Question: I have an list of values that alternate between 0 and 1, eg [0,1,0,1,0] and I want to graph them so they appear as a square wave using matplotlib for python. I have this so far:
'''
input_amp = [1,0,1,0,1,0,1,0,1,0]
plt.plot(input_amp, marker='d', color='blue')
plt.title("Waveform")
plt.ylabel('Amplitude')
plt.xlabel("Time")
plt.savefig("waveform.png")
plt.show()
'''
This gives me an output like this :
How do I make it so instead of going on an angle between the points the line stays flat?
I found this <URL> but it deals more with an animation and not just plotting the function.
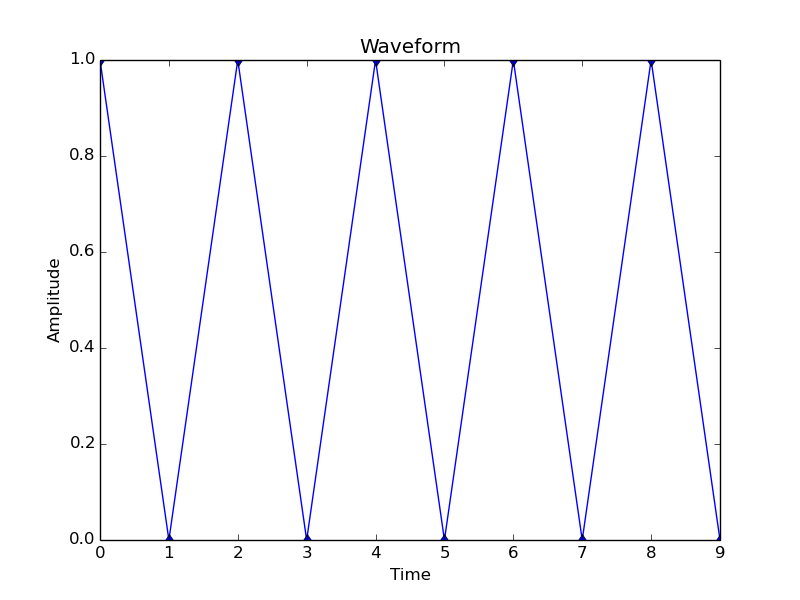
Answer: The relevant bit from that post you reference is the 'drawstyle':
'''
plt.plot(input_amp, marker='d', color='blue', drawstyle='steps-pre')
'''